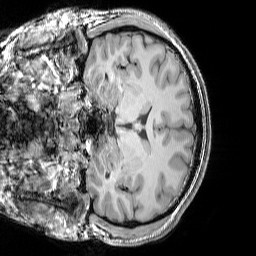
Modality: T1w
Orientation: coronal
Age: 25
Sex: male
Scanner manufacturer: siemens
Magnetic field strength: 3 T
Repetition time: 1.9 s
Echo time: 0.00444 s